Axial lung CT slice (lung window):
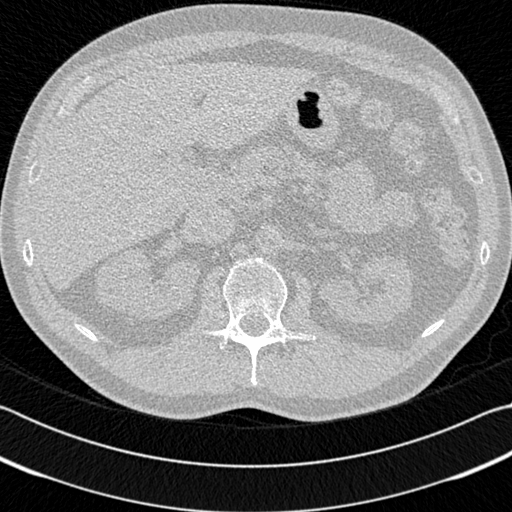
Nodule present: no